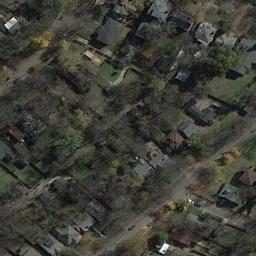
Label: residential